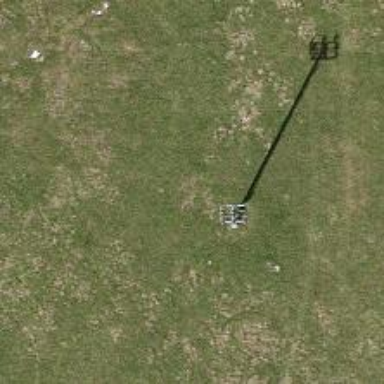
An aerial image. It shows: Power pole.